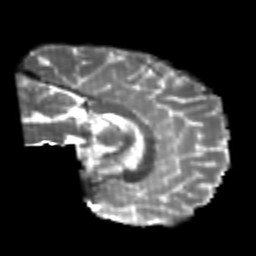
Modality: T2w
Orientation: sagittal
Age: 21
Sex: male
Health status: healthy
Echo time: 0.074 s